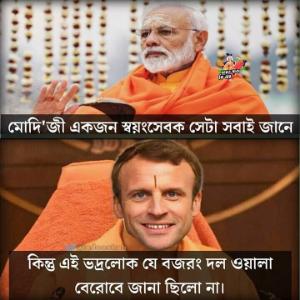
Text: মোদী জি একজন স্বয়ংসেবক সেটা সবাই জানে কিন্তু এই ভদ্রলোক যে বজরং দল ওয়ালা বেরোবে জানা ছিলো না
Label: Hate
Hate category: Political
Targeted group: Organization